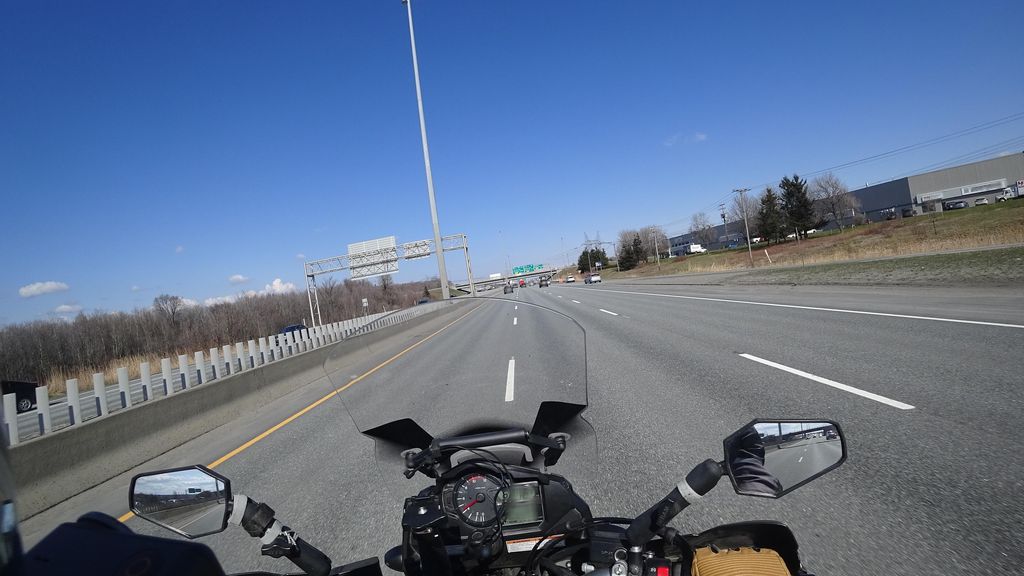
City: quebec_city